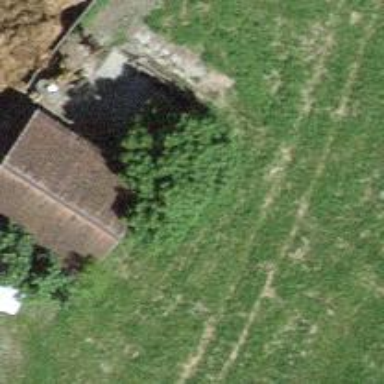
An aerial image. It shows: Rural barn.